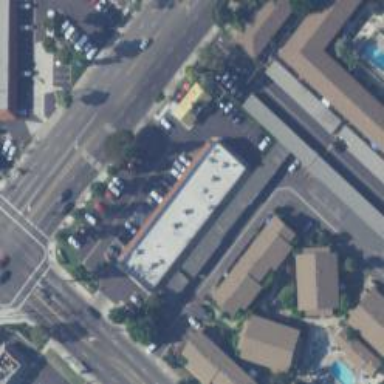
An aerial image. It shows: Convenience shop.